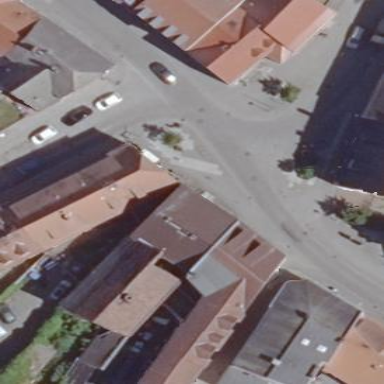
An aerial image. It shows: Half-hipped roof house.